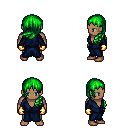
a pixel art fantasy rpg character, male body template, human, dark skin, blue robe, magenta pants, green left-swept hairstyle, gold gloves, four views (front, back, left, right), 2x2 character sprite sheet, small pixel art, hard edges, no anti-aliasing